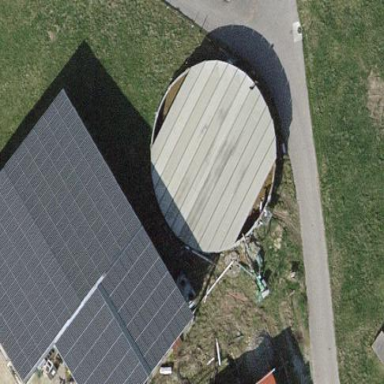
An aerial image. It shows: Storage tank with man-made structure.